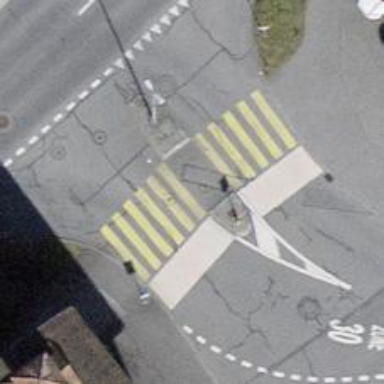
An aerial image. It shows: Zebra crossing with island in the middle. The markings on the crossing indicate it as zebra crossing.